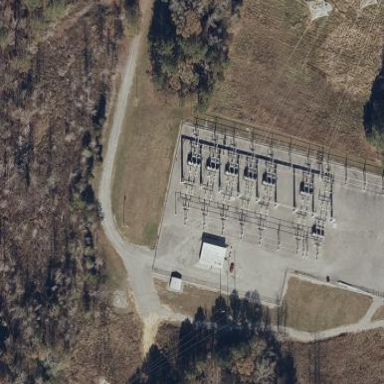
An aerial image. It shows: Power substation with transmission level designation. It is enclosed by fence.